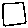
Label: square